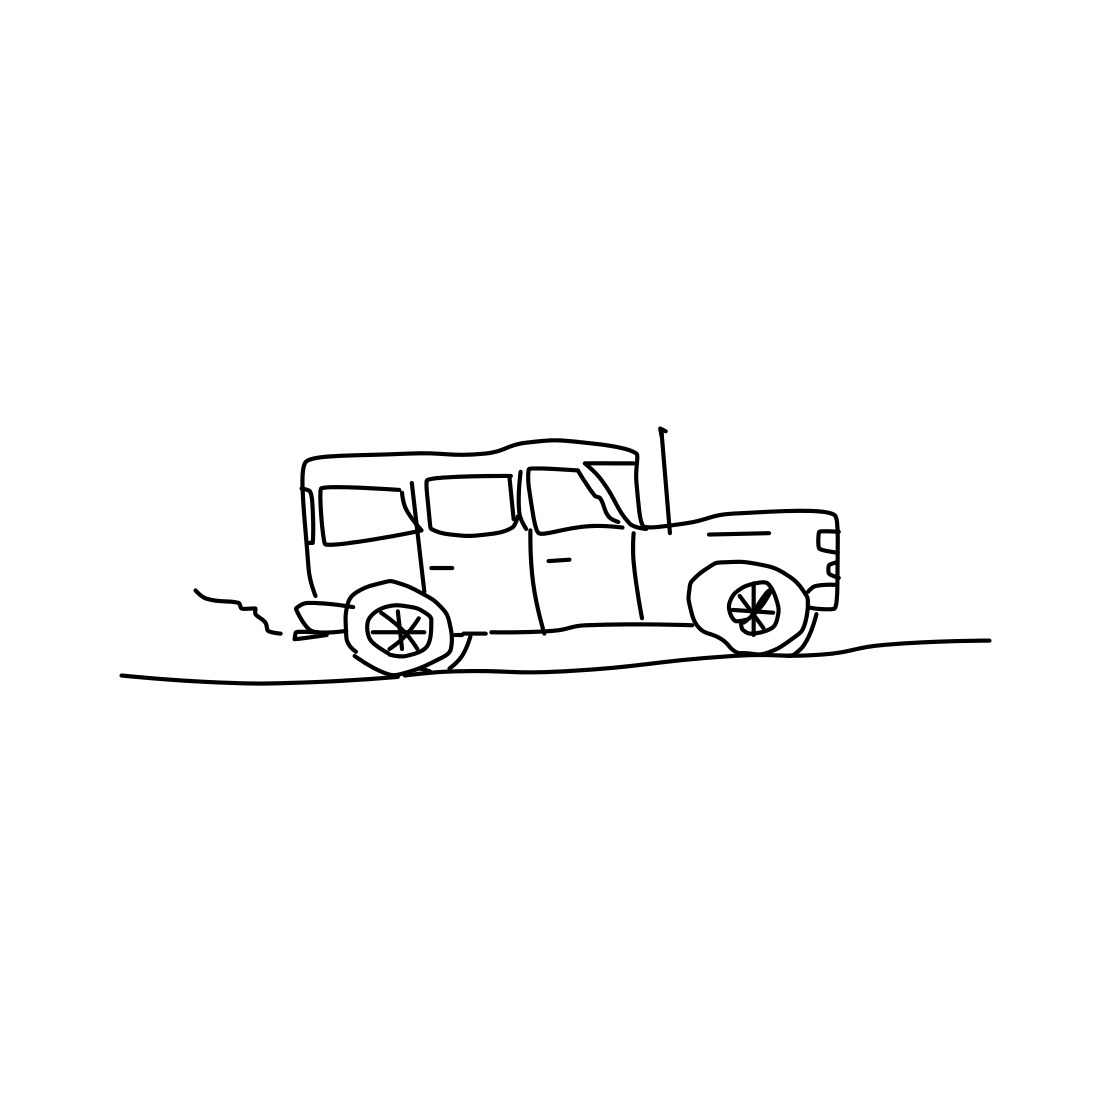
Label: suv